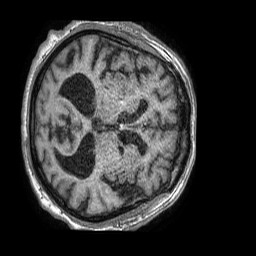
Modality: T1w
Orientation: axial
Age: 82
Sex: male
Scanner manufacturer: philips
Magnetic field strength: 1.5 T
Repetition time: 0.007794 s
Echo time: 0.003645 s